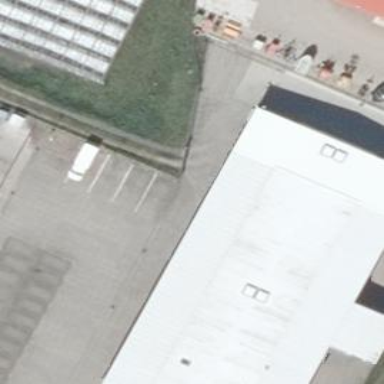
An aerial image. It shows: Industrial building.